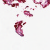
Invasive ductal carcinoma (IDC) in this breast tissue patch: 0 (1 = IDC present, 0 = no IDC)